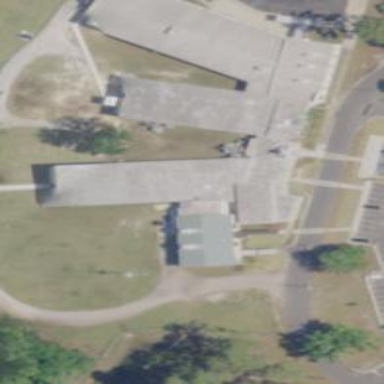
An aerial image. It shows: School building.